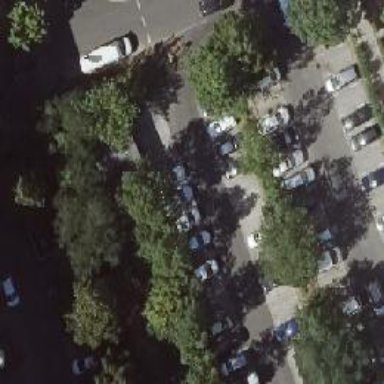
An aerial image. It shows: Street-side parking area with paving stones.